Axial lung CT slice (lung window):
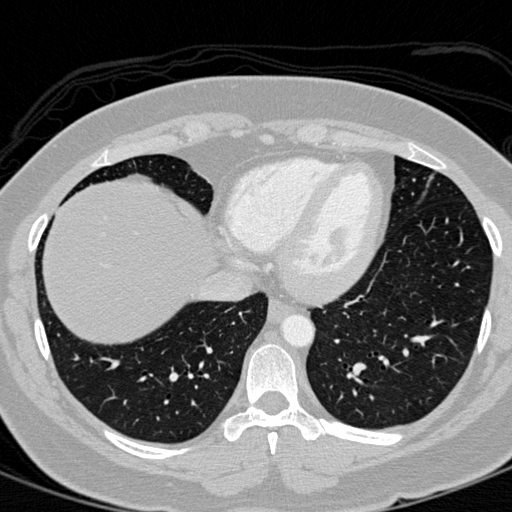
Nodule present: no